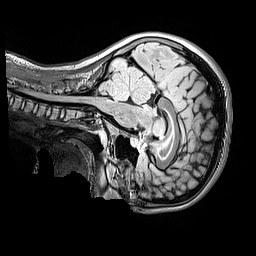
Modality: FLAIR
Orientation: sagittal
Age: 11
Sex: female
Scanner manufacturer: siemens
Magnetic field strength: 3 T
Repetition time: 5 s
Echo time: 0.388 s